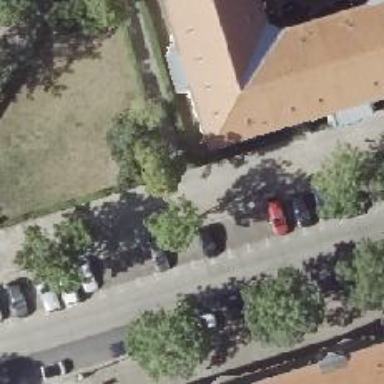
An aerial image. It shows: Sidewalk along the footway.